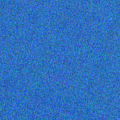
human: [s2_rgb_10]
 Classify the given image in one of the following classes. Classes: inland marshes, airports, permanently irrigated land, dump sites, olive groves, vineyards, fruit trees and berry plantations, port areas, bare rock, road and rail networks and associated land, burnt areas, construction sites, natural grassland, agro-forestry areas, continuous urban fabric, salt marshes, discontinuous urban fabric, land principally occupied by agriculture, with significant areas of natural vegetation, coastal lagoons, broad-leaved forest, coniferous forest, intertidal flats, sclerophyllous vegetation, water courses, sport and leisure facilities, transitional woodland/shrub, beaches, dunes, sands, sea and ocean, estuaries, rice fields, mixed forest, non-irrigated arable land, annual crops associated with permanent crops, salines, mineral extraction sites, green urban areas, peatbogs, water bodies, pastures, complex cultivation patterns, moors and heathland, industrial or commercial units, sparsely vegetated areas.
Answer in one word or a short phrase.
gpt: sea and ocean